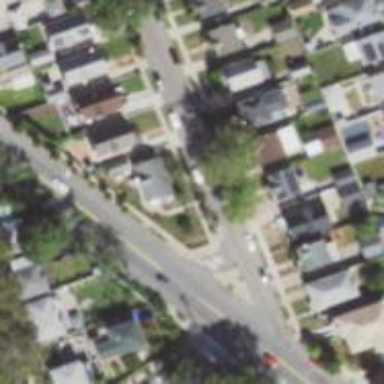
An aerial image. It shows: Road with stop sign.